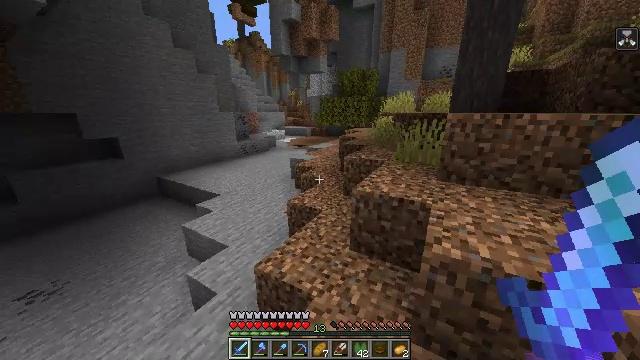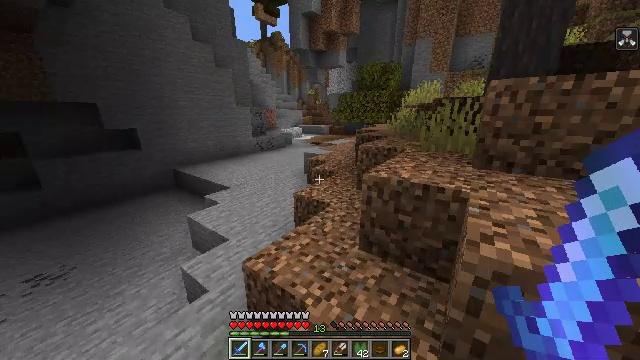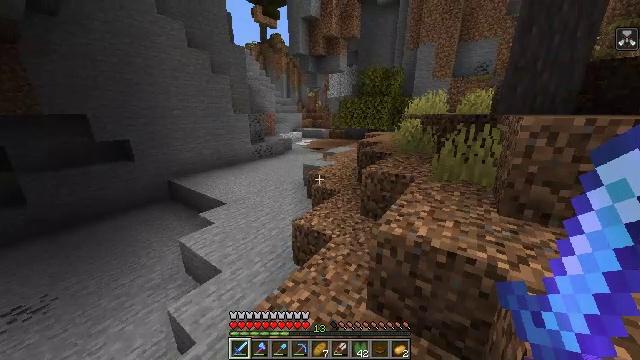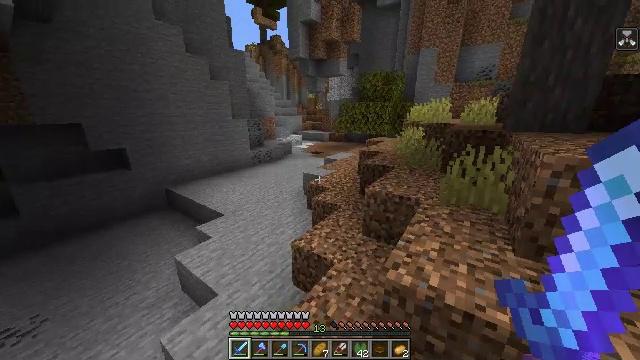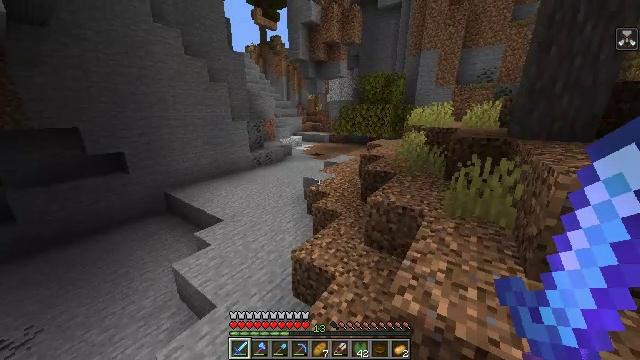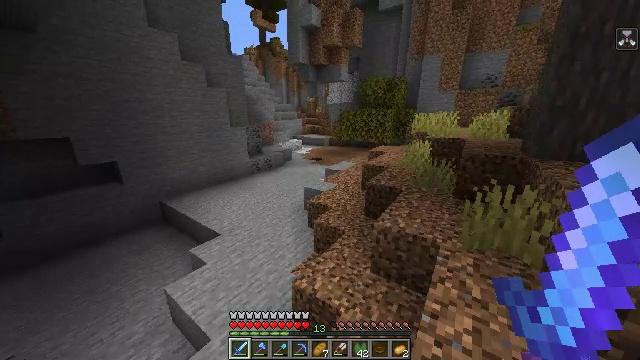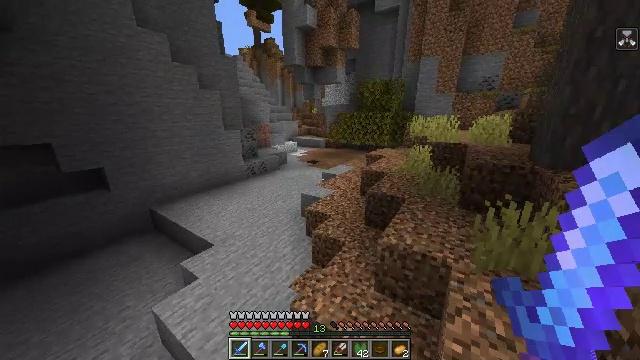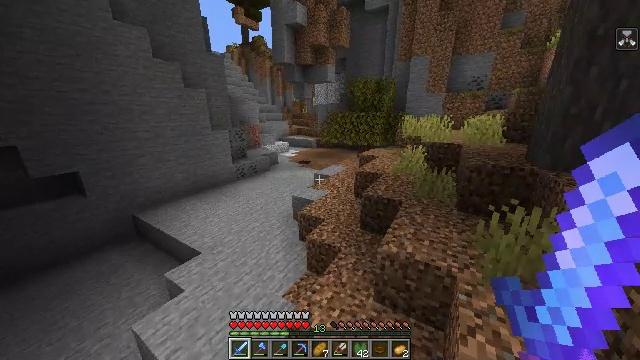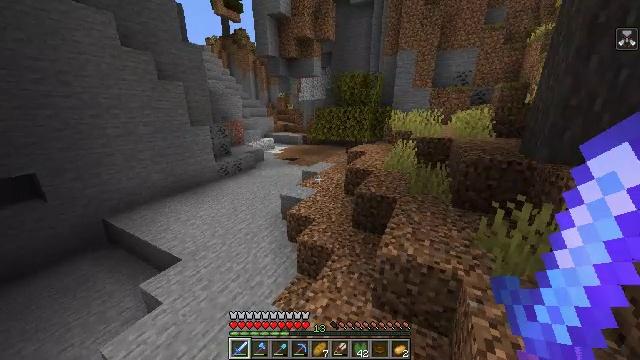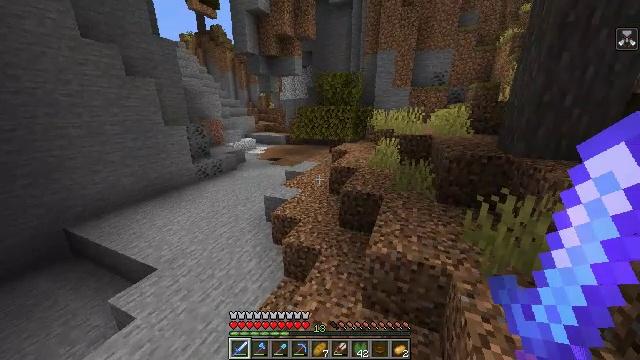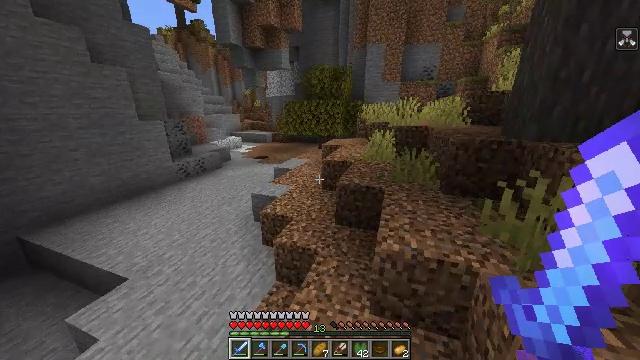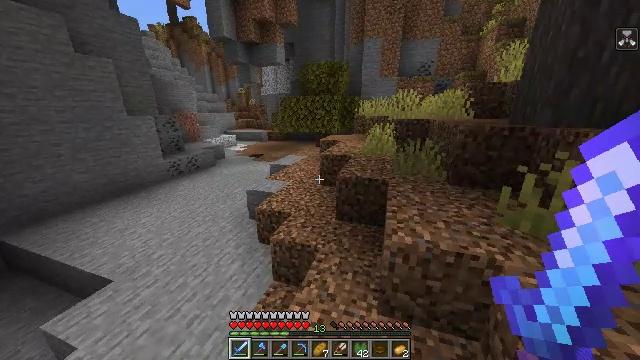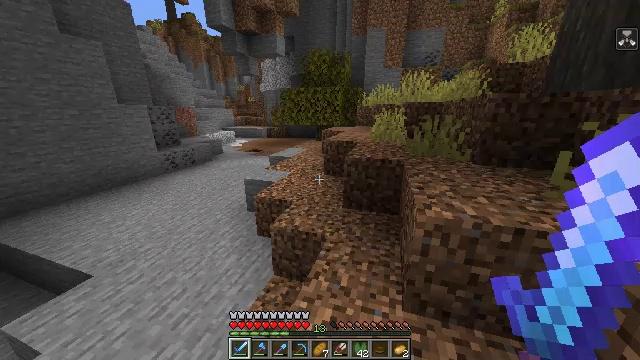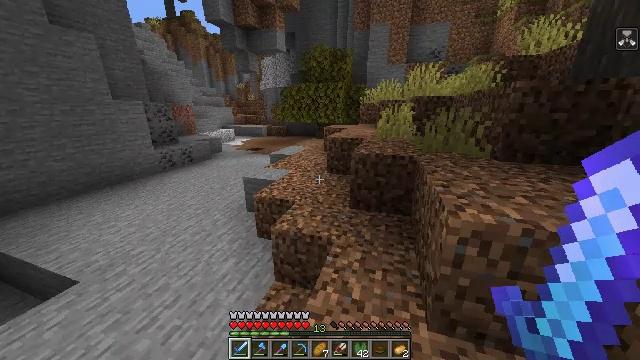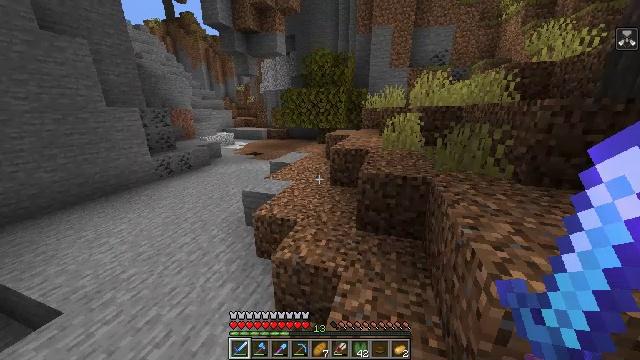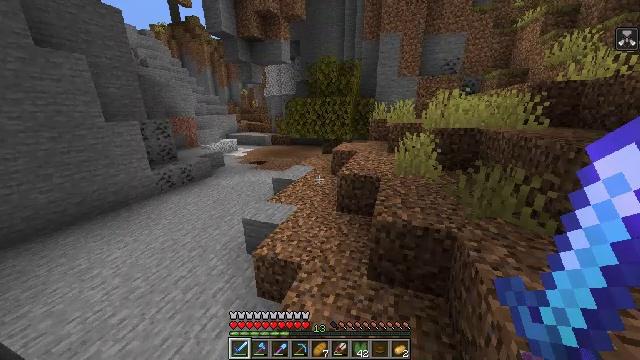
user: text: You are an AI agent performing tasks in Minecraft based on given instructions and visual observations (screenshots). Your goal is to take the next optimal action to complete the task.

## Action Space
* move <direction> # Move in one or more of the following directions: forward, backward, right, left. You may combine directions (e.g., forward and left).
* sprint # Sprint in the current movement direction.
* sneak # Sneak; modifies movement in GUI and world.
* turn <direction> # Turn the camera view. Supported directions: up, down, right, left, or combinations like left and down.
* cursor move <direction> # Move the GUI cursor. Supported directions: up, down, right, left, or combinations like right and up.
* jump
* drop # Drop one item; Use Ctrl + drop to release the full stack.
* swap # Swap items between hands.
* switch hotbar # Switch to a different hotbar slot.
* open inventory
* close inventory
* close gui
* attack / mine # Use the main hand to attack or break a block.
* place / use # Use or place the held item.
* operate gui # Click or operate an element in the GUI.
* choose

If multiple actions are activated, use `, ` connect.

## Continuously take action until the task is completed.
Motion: motion action
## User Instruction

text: Remove a bowl from the inventory.
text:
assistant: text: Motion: move forward and move left, turn left, jump
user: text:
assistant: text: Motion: move forward and move left, jump
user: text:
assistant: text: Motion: move forward and move left, jump
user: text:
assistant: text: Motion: move forward and move left, jump
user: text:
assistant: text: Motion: move forward and move left, jump
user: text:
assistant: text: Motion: move forward and move left, turn right, jump
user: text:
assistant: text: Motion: move forward, turn right, jump
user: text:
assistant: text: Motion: move forward, turn right
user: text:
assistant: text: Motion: move forward, turn right
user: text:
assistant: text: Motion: move forward, turn right
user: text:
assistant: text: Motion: move forward, turn right
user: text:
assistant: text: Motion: move forward
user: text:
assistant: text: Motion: move forward, jump
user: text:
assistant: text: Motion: move forward, jump
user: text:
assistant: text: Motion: move forward, turn left, jump
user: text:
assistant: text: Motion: move forward, jump
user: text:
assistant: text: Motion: move forward, jump
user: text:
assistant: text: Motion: move forward, jump
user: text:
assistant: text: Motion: move forward
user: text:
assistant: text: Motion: move forward
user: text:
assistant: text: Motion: move forward and move left, turn right
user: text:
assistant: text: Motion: move forward and move left, turn right
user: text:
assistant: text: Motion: move forward and move left, turn right and up
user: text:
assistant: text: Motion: move forward and move left, turn right and up
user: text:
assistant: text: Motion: move forward, turn right and up
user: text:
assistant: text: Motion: move forward, turn right and up, jump
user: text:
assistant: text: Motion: move forward, turn up, jump
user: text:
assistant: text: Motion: move forward, turn up, jump
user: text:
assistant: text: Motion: move forward, jump
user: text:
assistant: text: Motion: move forward, turn right and up